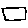
Label: square